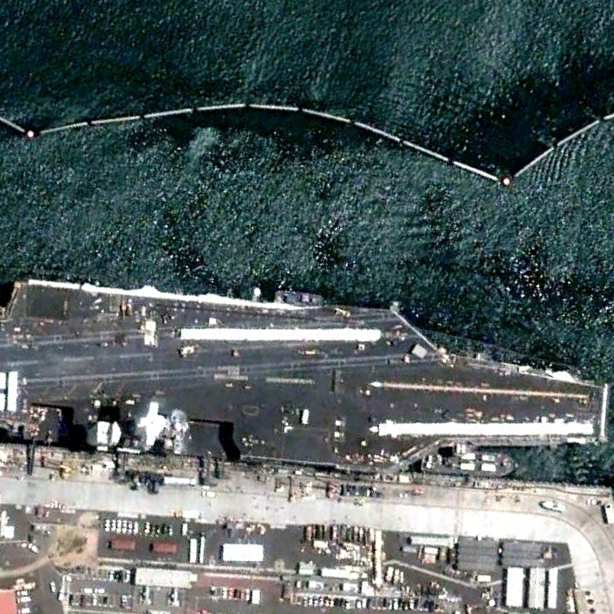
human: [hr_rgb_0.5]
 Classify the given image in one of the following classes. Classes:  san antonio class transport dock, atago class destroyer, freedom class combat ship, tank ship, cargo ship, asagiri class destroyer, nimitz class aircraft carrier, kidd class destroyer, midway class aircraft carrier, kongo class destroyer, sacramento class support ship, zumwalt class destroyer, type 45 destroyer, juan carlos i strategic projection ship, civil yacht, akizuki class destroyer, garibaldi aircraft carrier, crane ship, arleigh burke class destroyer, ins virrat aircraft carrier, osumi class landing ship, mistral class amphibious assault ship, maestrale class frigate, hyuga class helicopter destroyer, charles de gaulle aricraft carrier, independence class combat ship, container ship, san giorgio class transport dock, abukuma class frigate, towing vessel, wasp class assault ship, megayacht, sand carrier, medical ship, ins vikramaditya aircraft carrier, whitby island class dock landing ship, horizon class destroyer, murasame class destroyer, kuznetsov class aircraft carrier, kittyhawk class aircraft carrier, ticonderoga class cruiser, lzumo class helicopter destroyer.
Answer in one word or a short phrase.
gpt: Nimitz class aircraft carrier